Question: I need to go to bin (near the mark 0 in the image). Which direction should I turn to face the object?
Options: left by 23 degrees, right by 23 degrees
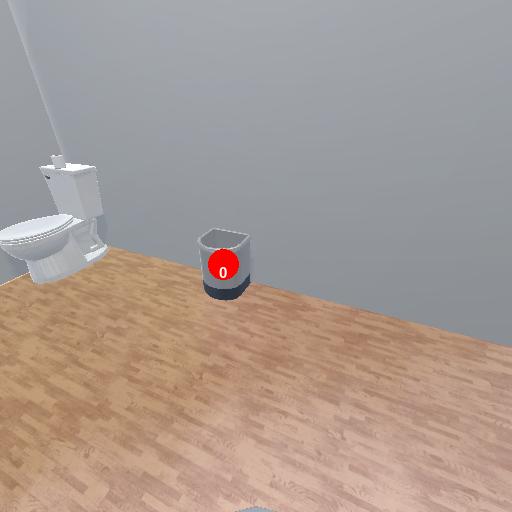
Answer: left by 23 degrees